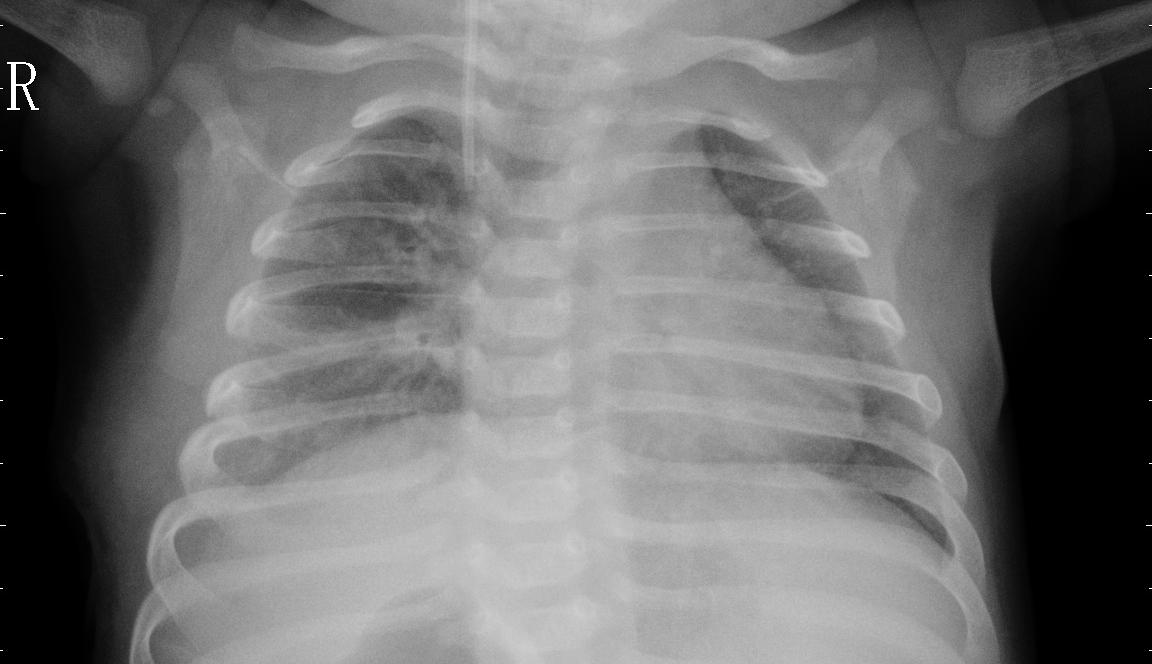
Diagnosis: PNEUMONIA